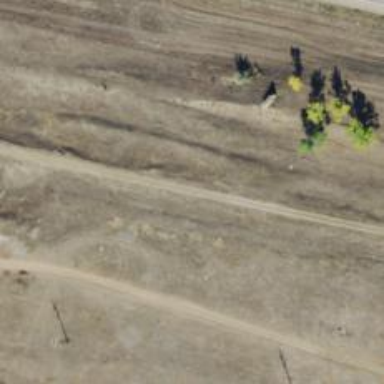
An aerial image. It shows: Abandoned railway service road.